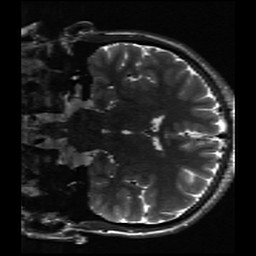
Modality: inplaneT2
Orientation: coronal